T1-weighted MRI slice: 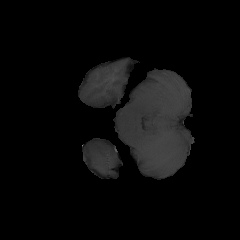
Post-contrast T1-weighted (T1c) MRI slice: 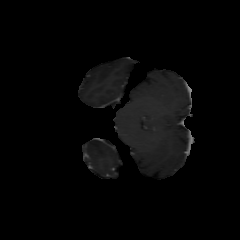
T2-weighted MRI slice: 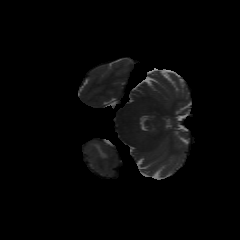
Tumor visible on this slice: yes